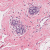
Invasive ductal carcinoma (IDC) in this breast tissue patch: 0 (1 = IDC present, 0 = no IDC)